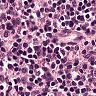
Metastatic tissue present: no